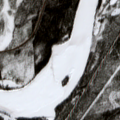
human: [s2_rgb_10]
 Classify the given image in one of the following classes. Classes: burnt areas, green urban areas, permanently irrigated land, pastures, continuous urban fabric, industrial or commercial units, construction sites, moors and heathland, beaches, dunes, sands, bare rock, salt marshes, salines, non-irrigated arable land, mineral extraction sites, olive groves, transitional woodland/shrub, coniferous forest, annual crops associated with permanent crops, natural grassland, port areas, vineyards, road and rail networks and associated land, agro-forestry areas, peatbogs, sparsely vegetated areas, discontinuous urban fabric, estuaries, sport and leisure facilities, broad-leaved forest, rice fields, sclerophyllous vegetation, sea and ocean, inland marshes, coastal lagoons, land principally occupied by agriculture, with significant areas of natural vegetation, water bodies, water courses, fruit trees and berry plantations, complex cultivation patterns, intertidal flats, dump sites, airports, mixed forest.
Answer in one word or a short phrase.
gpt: coniferous forest, mixed forest, transitional woodland/shrub, water courses